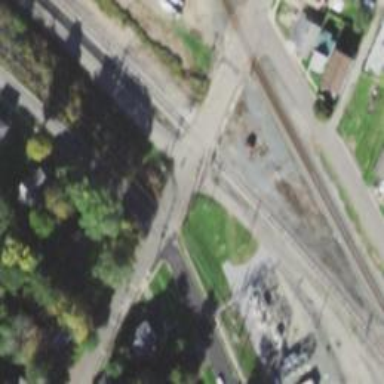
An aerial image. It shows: Railway level crossing.